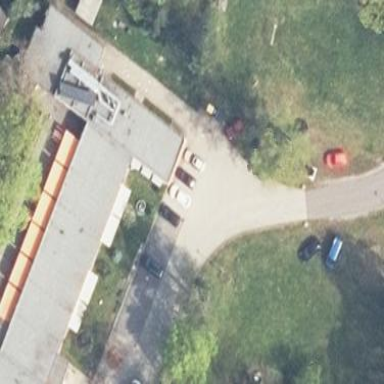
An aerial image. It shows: Kindergarten building.